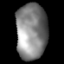
Tissue: lung
Cell type: Epithelial cells
Senescence score: 0.1938
Nuclear area (px): 1700
Mean DAPI intensity: 132.066